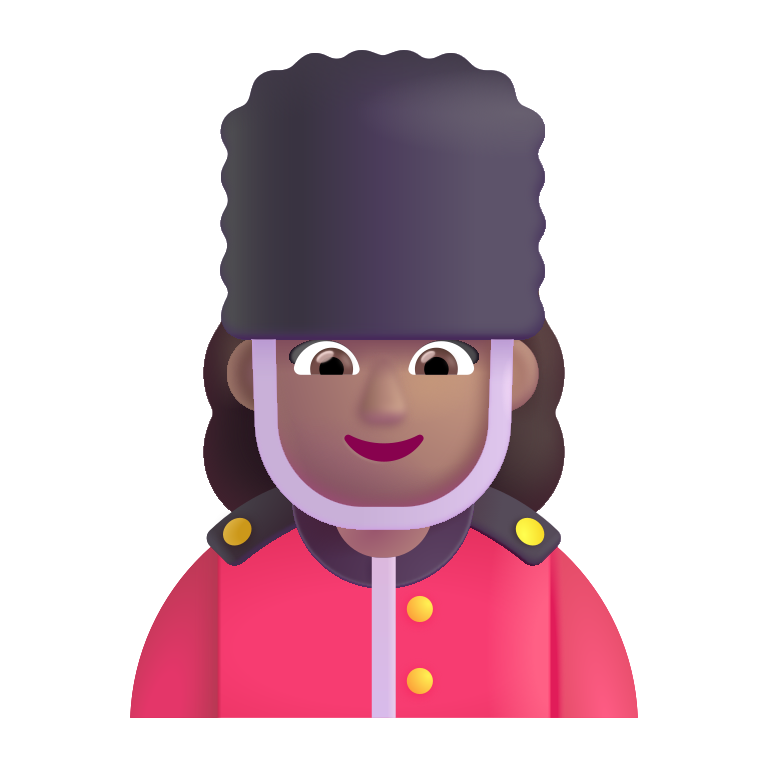
woman guard color